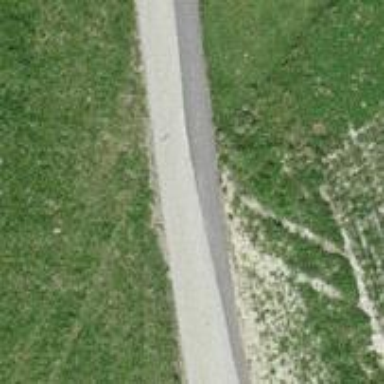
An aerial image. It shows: Unclassified road with grade 1 track type.